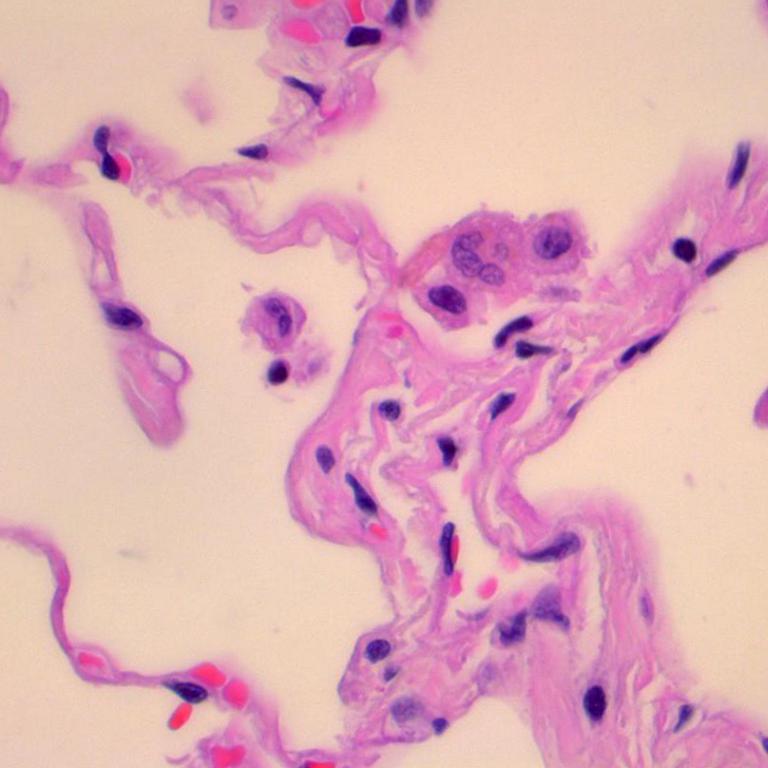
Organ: lung
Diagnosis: benign